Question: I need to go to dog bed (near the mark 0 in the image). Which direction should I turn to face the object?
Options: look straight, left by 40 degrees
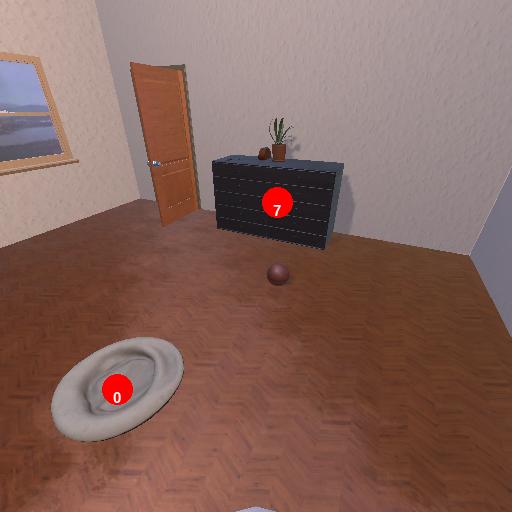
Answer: look straight